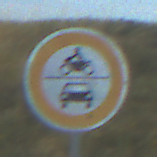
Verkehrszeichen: VerbotKraftfahrzeuge
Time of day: SunriseSunset
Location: Outdoor (RoadRail)
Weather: PartlyCloudy
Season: NotSpecified
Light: Natural